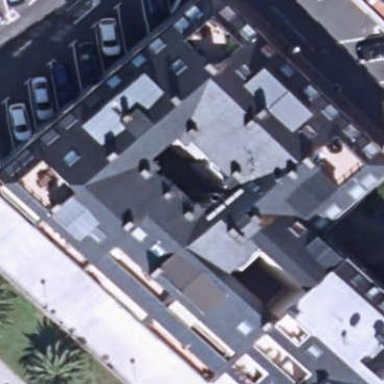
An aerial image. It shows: Image showing building with apartments.